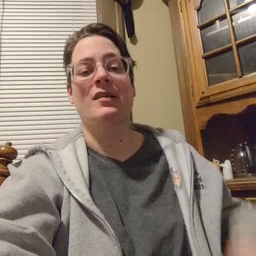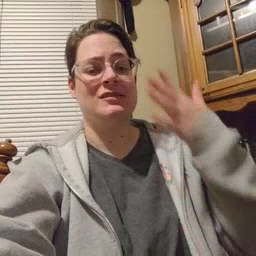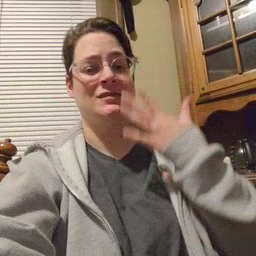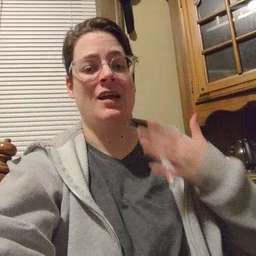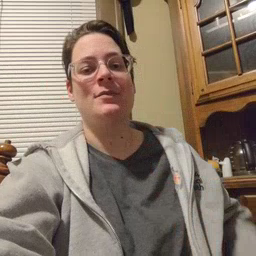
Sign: sad